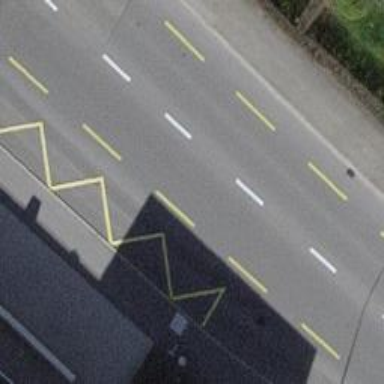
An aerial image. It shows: Bus stop with stop position for public transport.